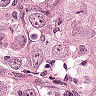
Metastatic tissue present: yes